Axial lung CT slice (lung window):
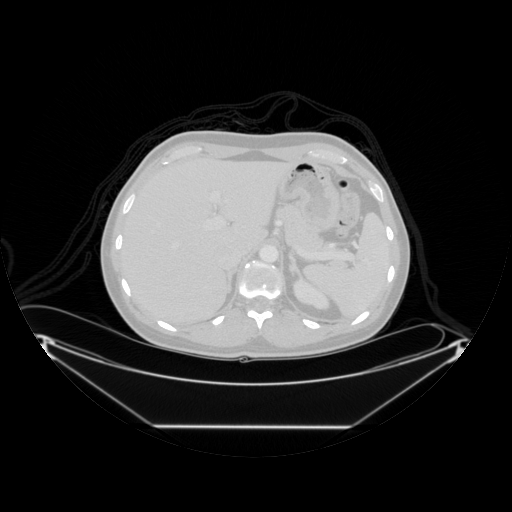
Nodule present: no